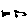
Label: fish